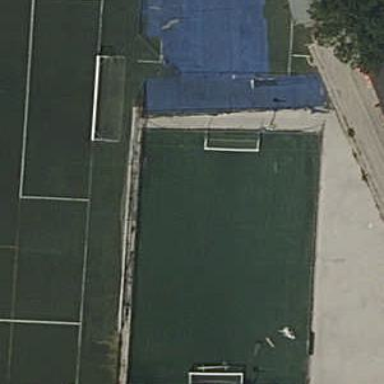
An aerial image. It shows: Soccer pitch for leisure land activities.